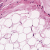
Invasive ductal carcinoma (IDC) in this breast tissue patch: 0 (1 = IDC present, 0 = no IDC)